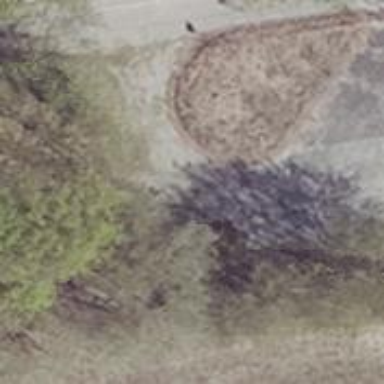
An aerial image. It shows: Driveway with concrete plates as its surface.